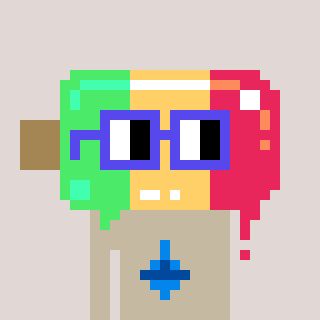
a pixel art character with square blue glasses, a icepop-shaped head and a bege-colored body on a warm background